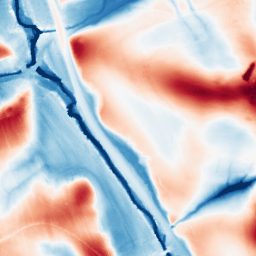
Category: edge_preserving
Decomposition family: guided
Decomposition parameters: radius: 32
eps: 0.001
Upsampling method: quadratic
Upsampling parameters: scale: 4
Upsampling scale: 4